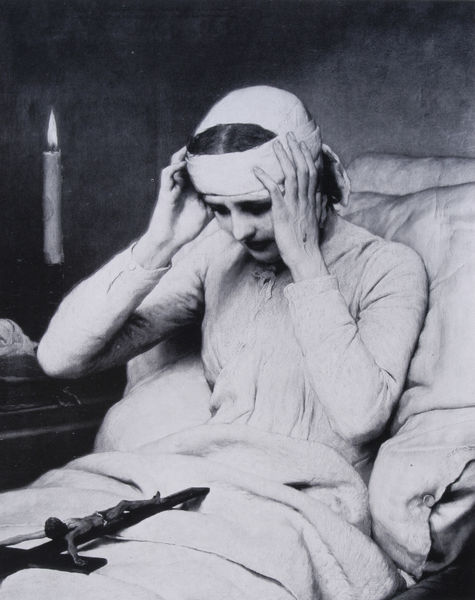
Titel: Die ekstatische Jungfrau Katharina Emmerich
Künstler: Gabriel Cornelius von Max
Standort: München
Institution: Neue Pinakothek
Schlagwörter: gemälde, kopf, weiß, wunde, sitzen, frau, grau, kleid, licht, schwarz, zimmer, dame, malerei, wand, bild, bildnis, hände, innenraum, porträt, interieur, sitzend, decke, leuchte, kommode, ecke, düster, kissen, kerze, bett, laken, foto, fotografie, wände, erschrecken, flamme, krank, kreuz, schweben, selbstmord, schwert, nonne, beten, sterbende, kerzenschein, verzweiflung, bluten, christus, jesus, stigmata, wunden, genesung, schmerz, vision, binde, kruzifix, heilige, klosterfrau, heilig, anbetung, bandage, bittende, gekreuzigt, gekruzigt, genesen, glauben, heilung, kissenbezug, kopfbinde, kopfverletzung, kranke, krankenbett, krankenhaus, krankenzimmer, migräne, resi, resl, schermzen, schmerzen, verband, verbunden, verletzung, verwundet, übel